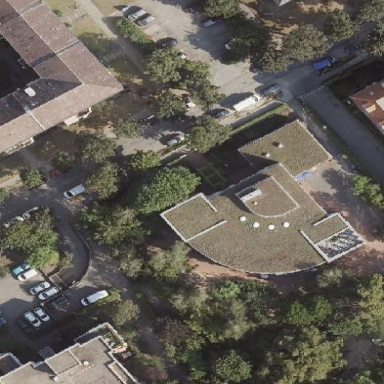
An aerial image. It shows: Kindergarten building.